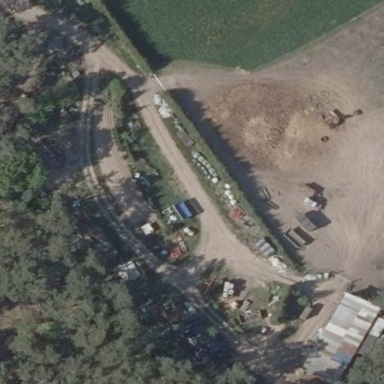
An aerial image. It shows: Farmyard area.